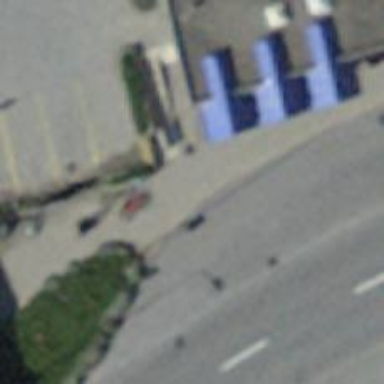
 serving as platform for public transportation."